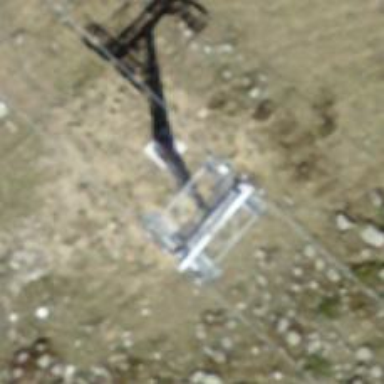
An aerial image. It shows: Pylon used for aerialway.